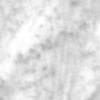
Label: no_change